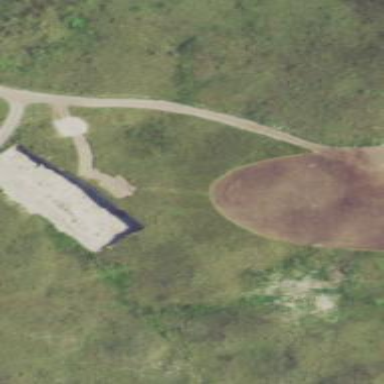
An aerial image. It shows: Bunker on golf course.